Field crop: maize
Growth stage: 2
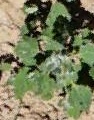
Species: chenopodium